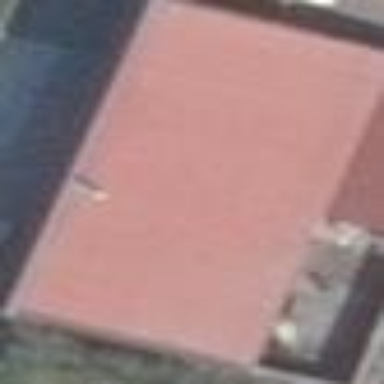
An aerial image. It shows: Building.